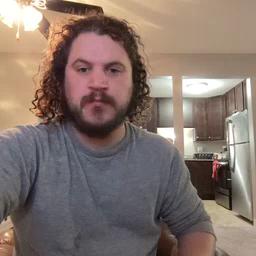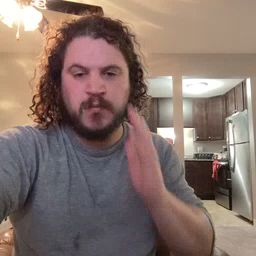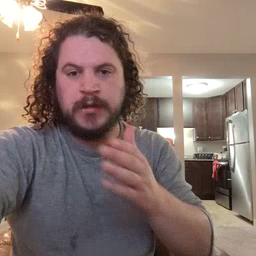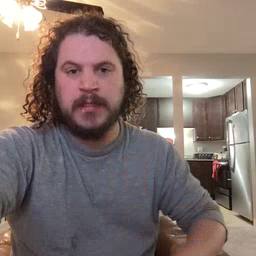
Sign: will